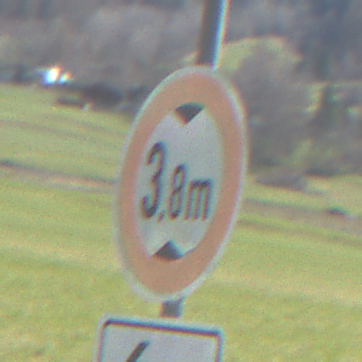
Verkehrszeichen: TatsaechlicheHoehe
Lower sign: RichtungsangabeDurchPfeile2
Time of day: MorningAfternoon
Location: Outdoor (Nature)
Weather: PartlyCloudy
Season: NotSpecified
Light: Natural